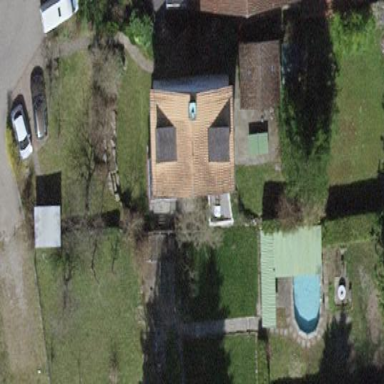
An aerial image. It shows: Building with tile roof.